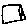
Label: square